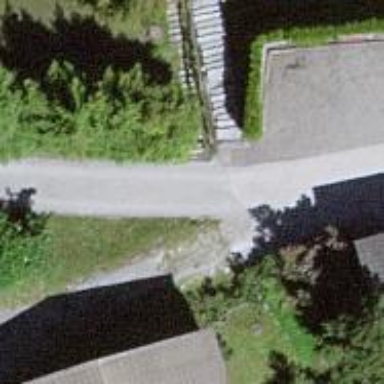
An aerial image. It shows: Steps with paved surface.